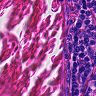
Metastatic tissue present: no